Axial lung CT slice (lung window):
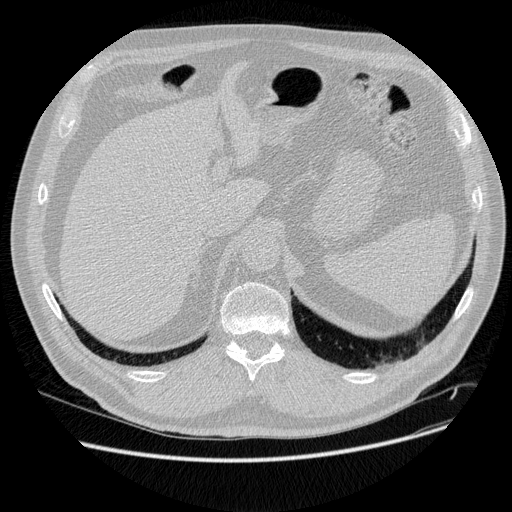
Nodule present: no